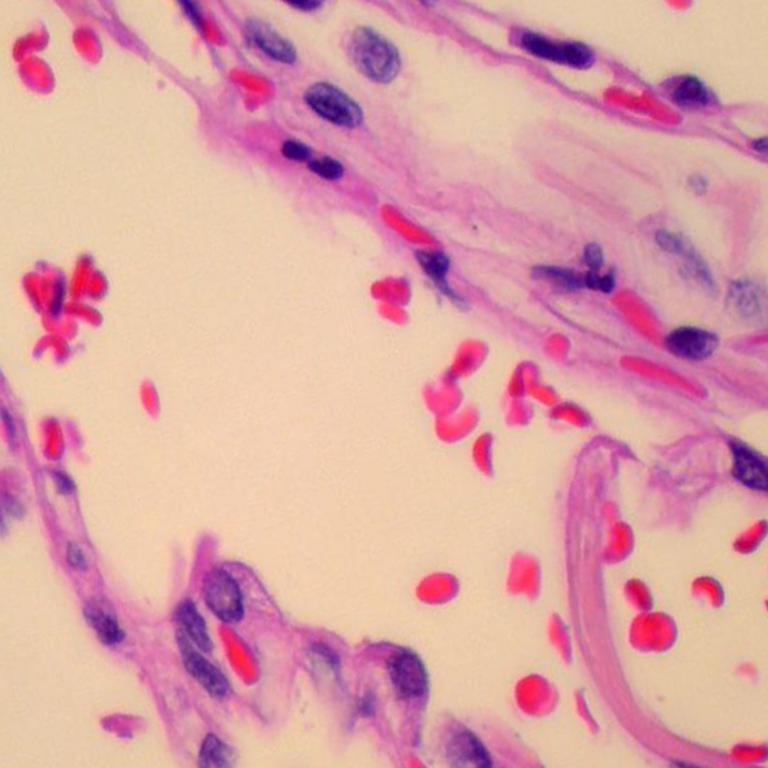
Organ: lung
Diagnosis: benign